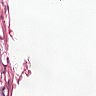
Metastatic tissue present: no